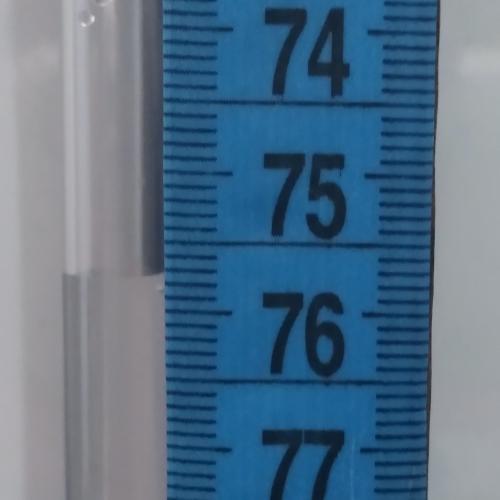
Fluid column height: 75.7 cm